Question: Output:

In Fresh column has 0.0,0.0,0.0 is a 3 column Output i will concat from Servlet to jsp.
In Grid table I want to show row by row..
'''
Fresh
__________
0.0
0.0
0.0
___________
0.0
0.0
0.0
___________
'''
Like That...
How to do it?
My Jsp Page:
'''
<%@ taglib uri="/struts-tags" prefix="s"%>
<%@ taglib prefix="sj" uri="/struts-jquery-tags"%>
<%@taglib prefix="sjg" uri="/struts-jquery-grid-tags"%>
<%@ page language="java" contentType="text/html; charset=ISO-8859-1"
pageEncoding="ISO-8859-1"%>
<!DOCTYPE html PUBLIC "-//W3C//DTD HTML 4.01 Transitional//EN" "http://www.w3.org/TR/html4/loose.dtd">
<html>
<head>
<sj:head jqueryui="true" />
<meta http-equiv="Content-Type" content="text/html; charset=ISO-8859-1">
<title>Insert title here</title>
</head>
<body>
<font size="4px">
<s:form id="chq_col_cancel" name="chq_col_cancel" theme="simple"
action="chq_cancel">
<table width="200px">
<tr align="center">
<td colspan="2">Branch: <s:url id="remoteurl" action="jsonsample" />
<s:select href="%{remoteurl}" id="branch" onchange="view(this)"
name="branch" list="{'2','3'}" headerKey="1"
headerValue="Select Branch" cssStyle="width:150px; height:22px"/>
</td>
</tr>
<tr>
<td colspan="2">
<s:url id="remoteurl" action="finance_yr_fa" />
<sjg:grid id="gridtable"
caption="Finance Year Details"
dataType="json"
loadonce="true"
href="%{remoteurl}"
gridModel="finYr_grid"
cssStyle="font-size:10px" pager="true"
rowList="25,50,75"
rowNum="0" rownumbers="true"
viewrecords="true"
width="600" height="500"
onSelectRowTopics="goFields"
userDataOnFooter="true">
<sjg:gridColumn name="fa_code" id="fa_code" title="fa_code" />
<sjg:gridColumn name="pk" id="pk" title="PK" />
<sjg:gridColumn name="fresh" id="fresh" title="Fresh" />
<sjg:gridColumn name="renewal" id="renewal" title="Renewal" />
<sjg:gridColumn name="total" id="total" title="Total" />
<sjg:gridColumn name="incentive" id="incentive" title="Incentive" />
<sjg:gridColumn name="bpi" id="bpi" title="BPI" />
<sjg:gridColumn name="panno" id="panno" title="panno" />
<sjg:gridColumn name="pr" id="pr" title="PR" />
</sjg:grid></td>
</tr>
</table>
</s:form>
</font>
</body>
</html>
'''
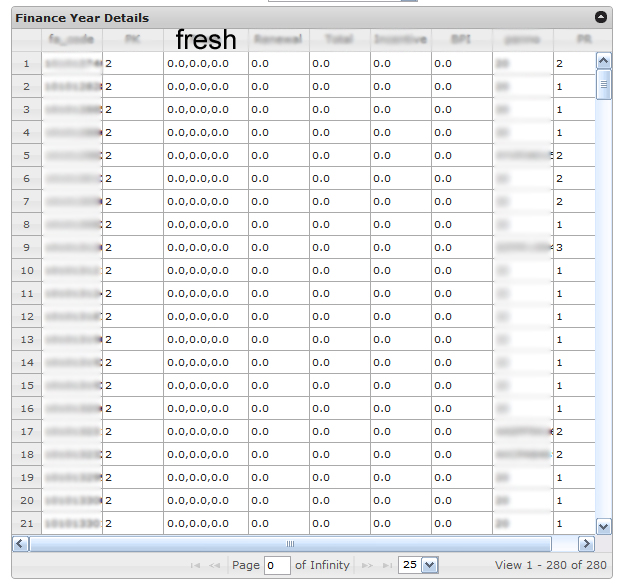
Answer: Basing on what I've discovered in <URL>, you could easily use a :
'''
<script>
function freshFormatter(cellValue, options, rowObject) {
return cellValue.split(',').join('<br/>');
}
</script>
<sjg:gridColumn name = "fresh"
id = "fresh"
title = "Fresh"
formatter = "freshFormatter" />
'''